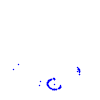
Particle: proton